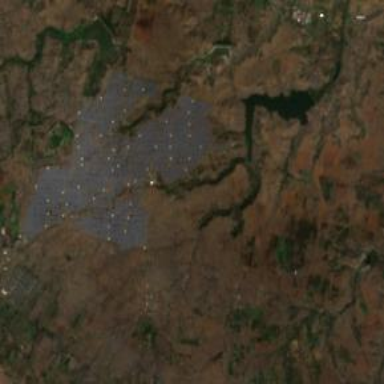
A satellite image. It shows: Solar power plant generating electricity through photovoltaic panels.